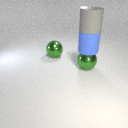
large blue rubber cylinder below large gray rubber cylinder